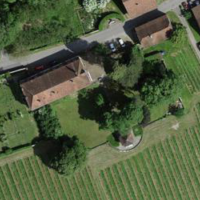
EUNIS habitat code: 55
Species observed at this site:
Cardamine pratensis
Symphyotrichum novae-angliae